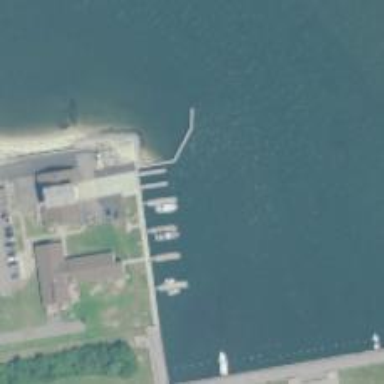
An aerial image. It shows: Pier designed with boat lift feature.